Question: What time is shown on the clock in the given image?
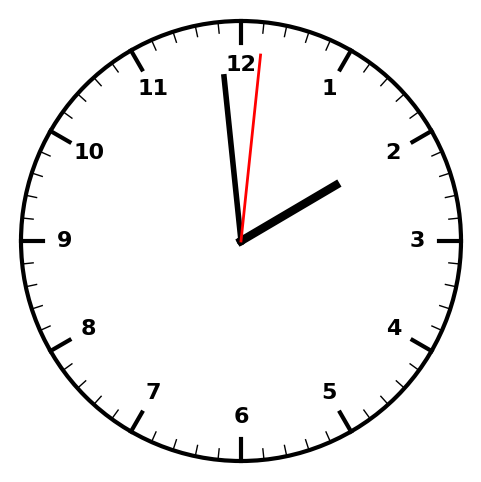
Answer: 01:59:01